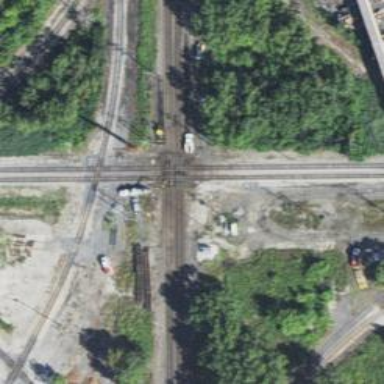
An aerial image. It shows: Railway crossing.